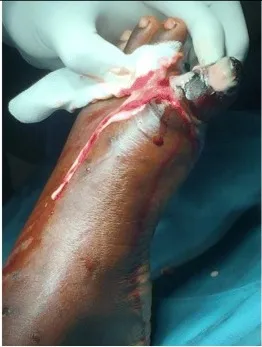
A and b: Intrao-perative findings during the surgery for amputation of the left big toe.
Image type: medical_photograph (other_medical_photograph)